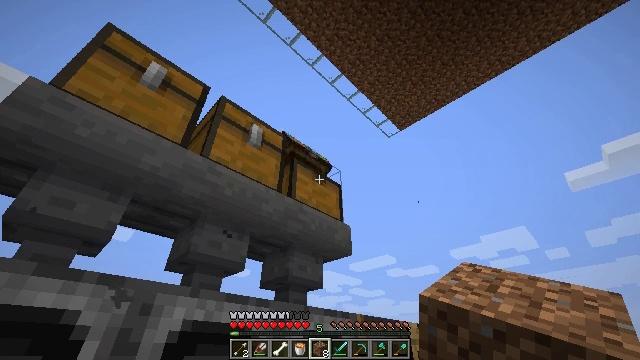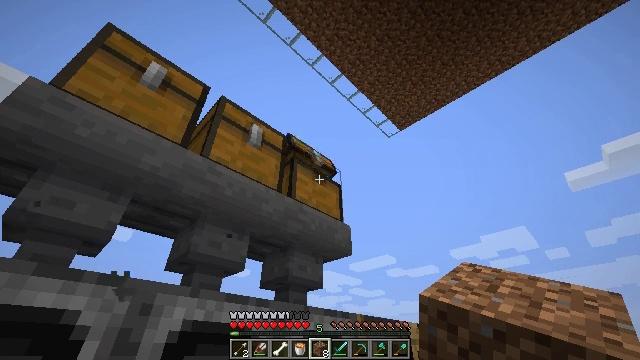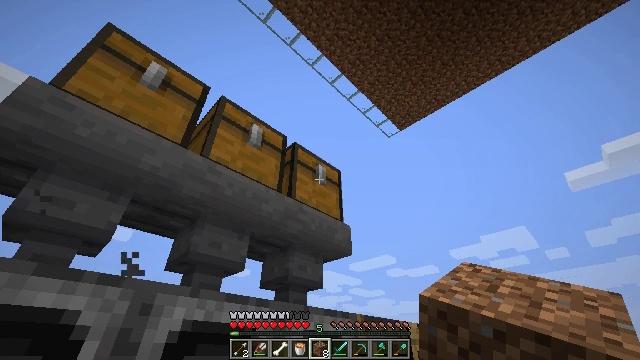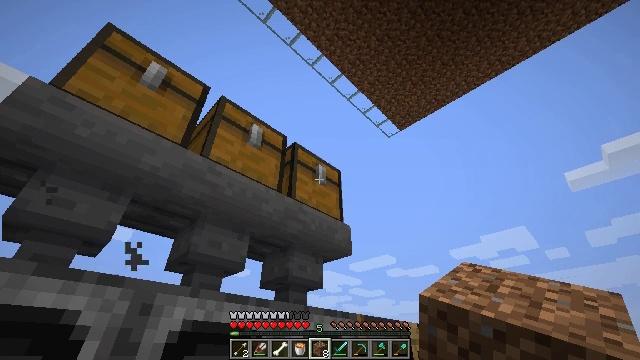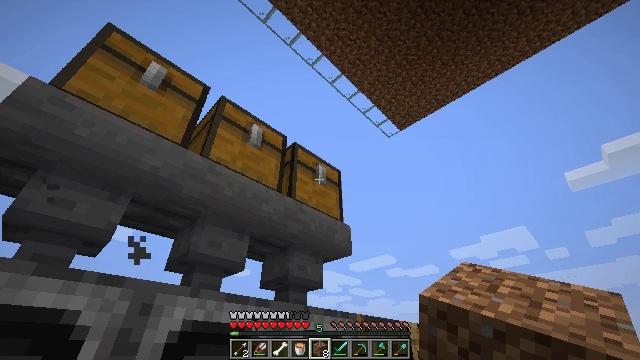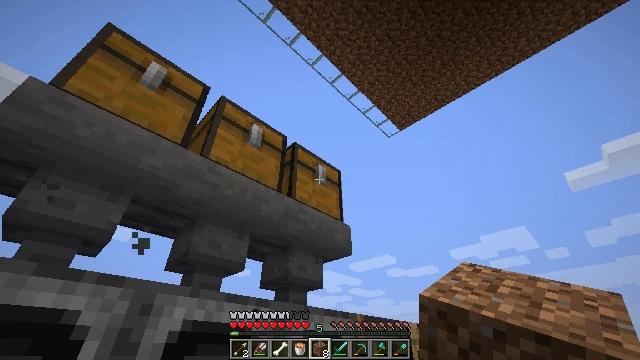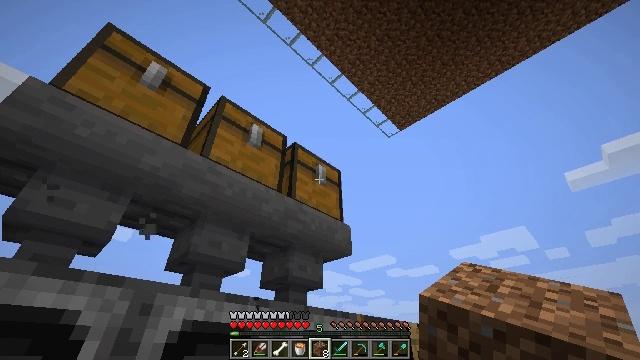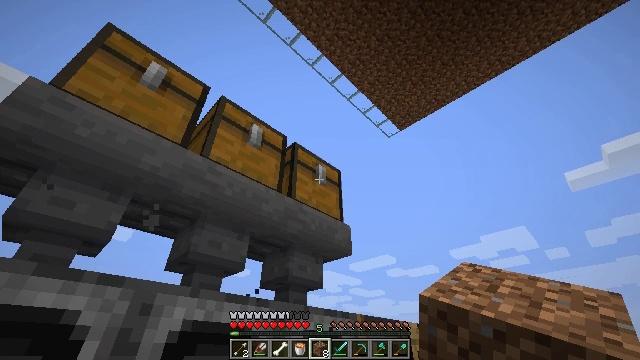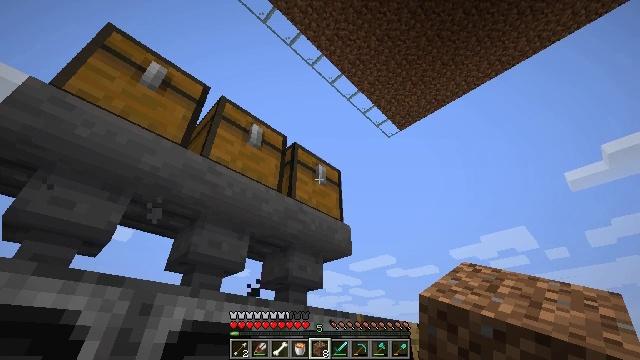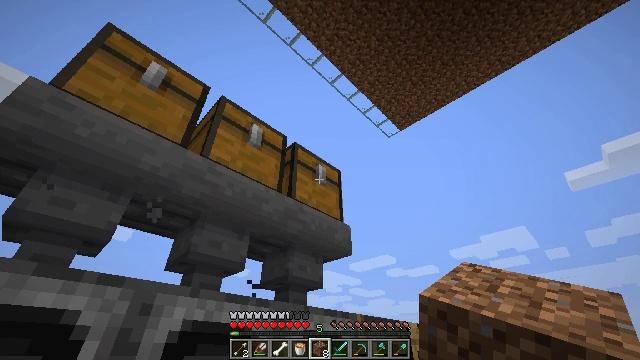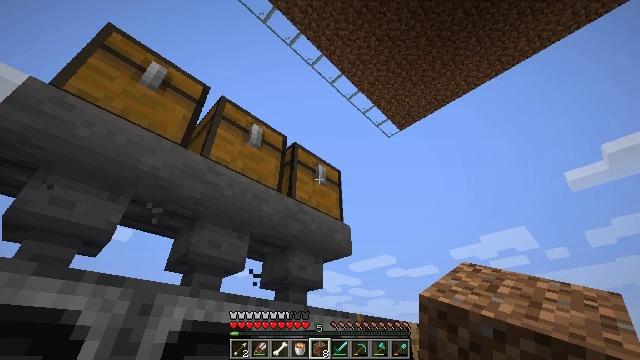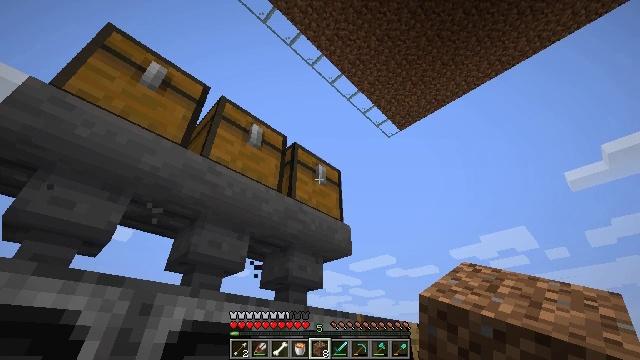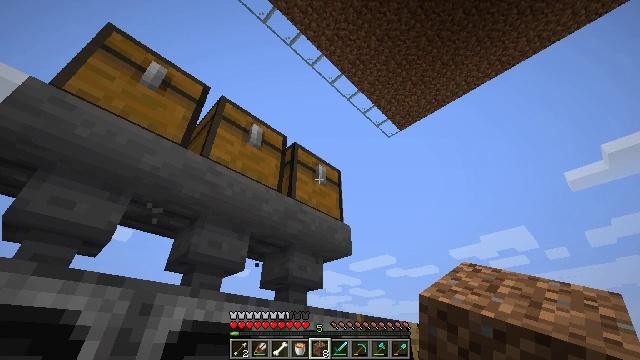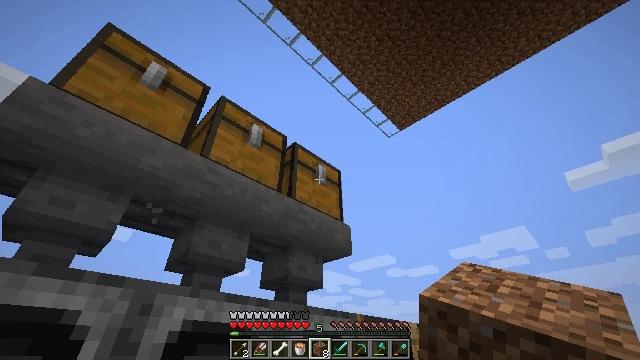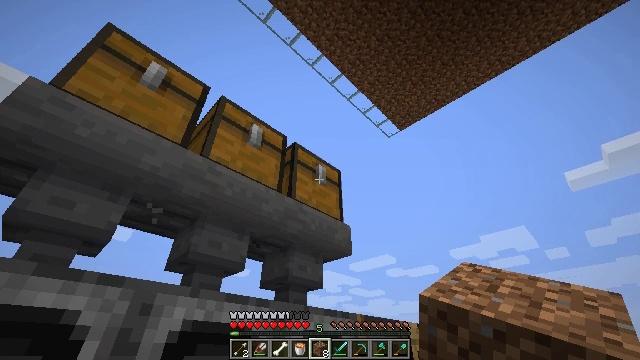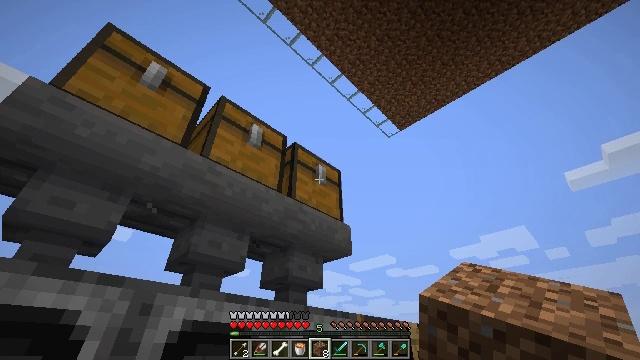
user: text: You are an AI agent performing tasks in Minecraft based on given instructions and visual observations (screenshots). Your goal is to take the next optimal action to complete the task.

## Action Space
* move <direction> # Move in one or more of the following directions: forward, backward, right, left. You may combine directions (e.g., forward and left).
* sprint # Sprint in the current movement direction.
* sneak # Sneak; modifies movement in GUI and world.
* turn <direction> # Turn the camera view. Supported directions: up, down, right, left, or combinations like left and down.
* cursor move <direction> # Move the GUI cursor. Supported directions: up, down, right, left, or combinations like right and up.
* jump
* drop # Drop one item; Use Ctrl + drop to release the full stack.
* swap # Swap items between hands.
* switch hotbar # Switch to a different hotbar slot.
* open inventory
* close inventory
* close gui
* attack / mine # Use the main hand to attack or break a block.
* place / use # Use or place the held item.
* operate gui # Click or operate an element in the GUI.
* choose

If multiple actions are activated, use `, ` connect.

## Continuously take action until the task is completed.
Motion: motion action
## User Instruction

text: Craft a redstone block.
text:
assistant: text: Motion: no_op
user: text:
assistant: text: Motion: no_op
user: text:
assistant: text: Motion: no_op
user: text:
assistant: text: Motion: no_op
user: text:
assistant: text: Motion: no_op
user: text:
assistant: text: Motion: no_op
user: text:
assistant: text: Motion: no_op
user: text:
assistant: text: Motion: no_op
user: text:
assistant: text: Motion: no_op
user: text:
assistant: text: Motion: no_op
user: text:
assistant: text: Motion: no_op
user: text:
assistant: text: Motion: no_op
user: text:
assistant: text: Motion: no_op
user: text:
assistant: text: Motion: no_op
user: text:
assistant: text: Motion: no_op
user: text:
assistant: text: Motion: no_op
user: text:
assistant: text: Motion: no_op
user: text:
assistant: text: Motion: no_op
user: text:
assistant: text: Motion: no_op
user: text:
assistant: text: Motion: no_op
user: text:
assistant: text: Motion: no_op
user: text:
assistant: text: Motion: no_op
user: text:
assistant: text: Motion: no_op
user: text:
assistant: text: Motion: no_op
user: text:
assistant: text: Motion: no_op
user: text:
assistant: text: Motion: no_op
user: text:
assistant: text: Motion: no_op
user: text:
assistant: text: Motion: no_op
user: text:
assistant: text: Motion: no_op
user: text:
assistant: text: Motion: no_op